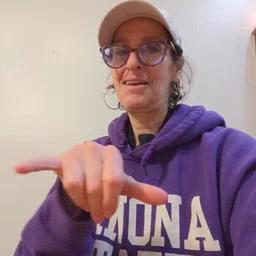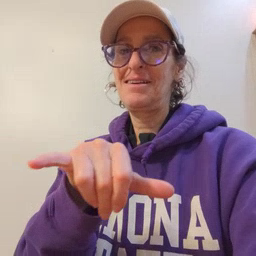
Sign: that